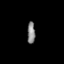
Tissue: lung
Cell type: T cells
Senescence score: 0.1884
Nuclear area (px): 165
Mean DAPI intensity: 135.461